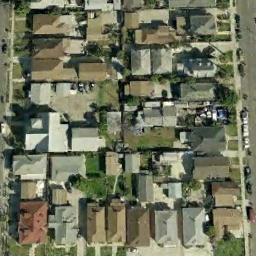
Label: dense_residential